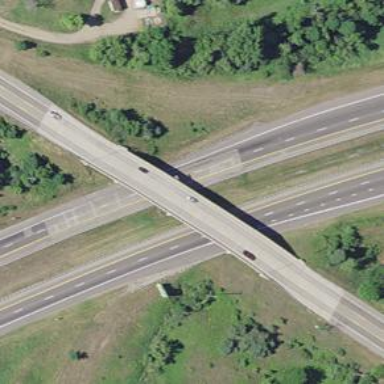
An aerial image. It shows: Motorway.